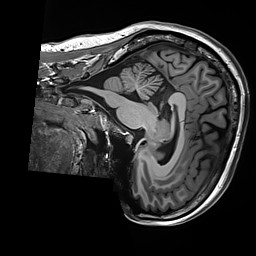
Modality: T1w
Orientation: sagittal
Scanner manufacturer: siemens
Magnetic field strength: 3 T
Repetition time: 2.5 s
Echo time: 0.00299 s